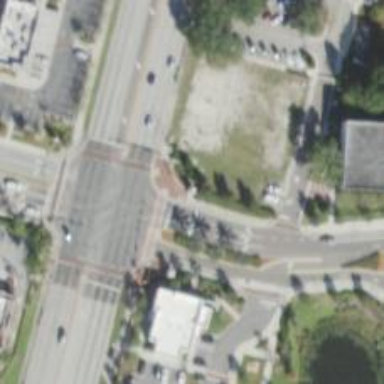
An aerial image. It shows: Marked crossing on footway.